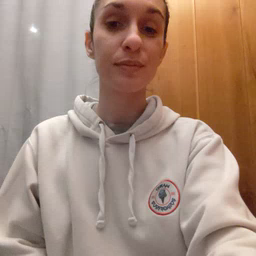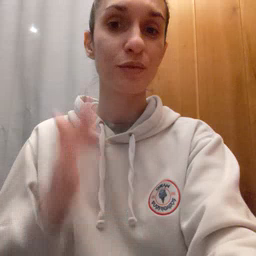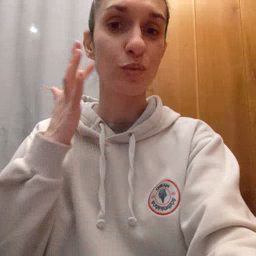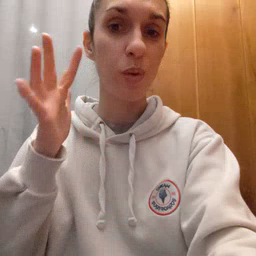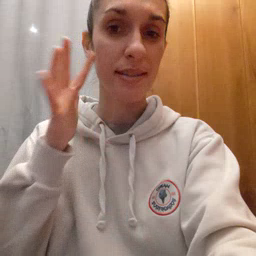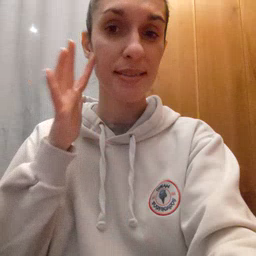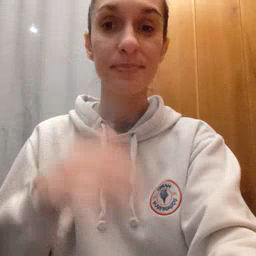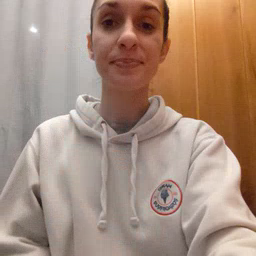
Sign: noisy